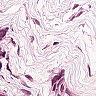
Metastatic tissue present: yes